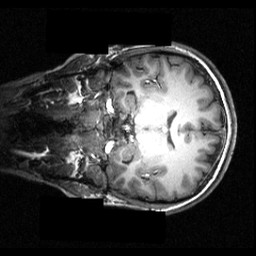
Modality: T1w
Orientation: coronal
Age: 22
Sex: female
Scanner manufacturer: siemens
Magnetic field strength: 3.951 T
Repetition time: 1.5 s
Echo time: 0.00335 s